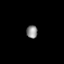
Tissue: prostate
Cell type: Epithelial cells
Senescence score: 0.2793
Nuclear area (px): 140
Mean DAPI intensity: 140.207